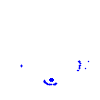
Particle: proton